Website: crate-barrel
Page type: payment
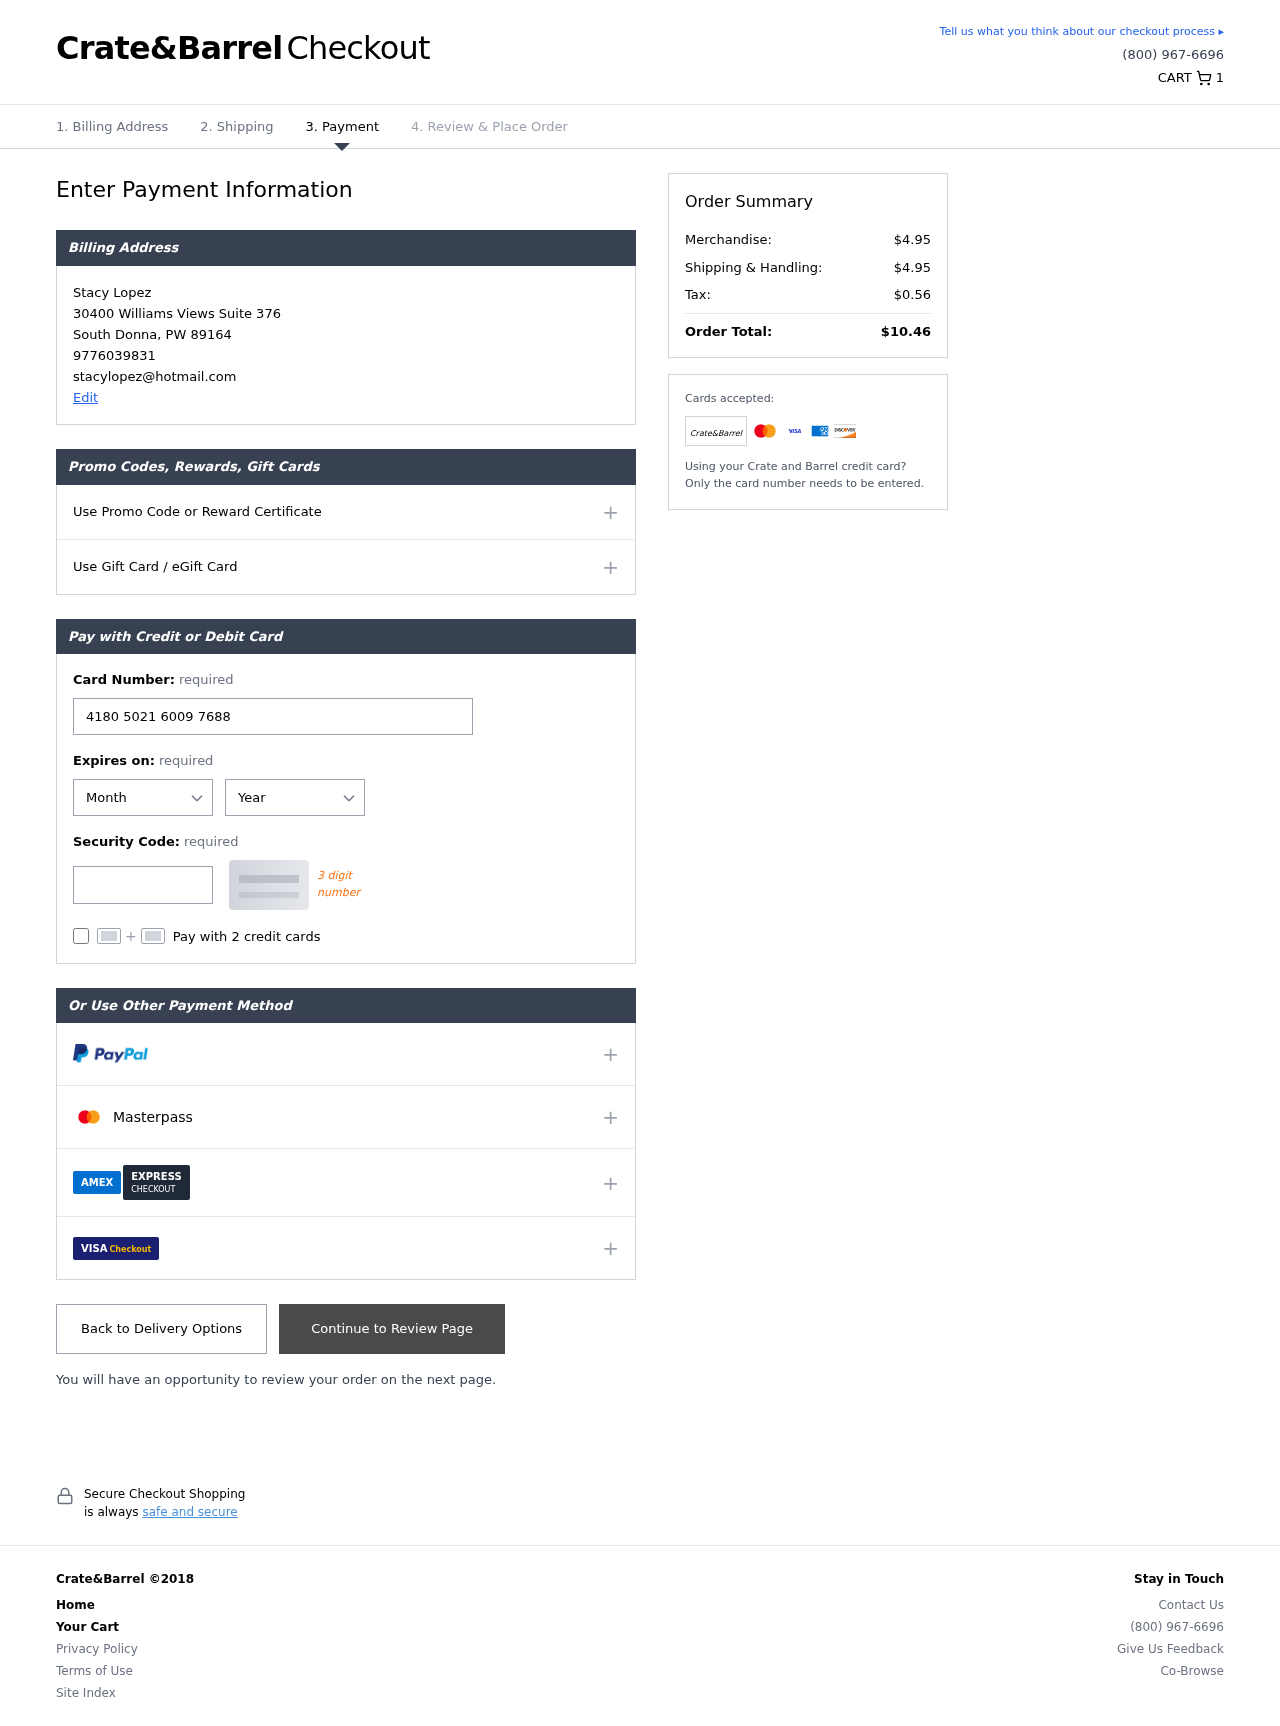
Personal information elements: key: PII_CARD_CVV
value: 361
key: PII_CARD_EXPIRY_MONTH
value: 04
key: PII_CARD_EXPIRY_YEAR
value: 30
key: PII_CARD_NUMBER
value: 4180 5021 6009 7688
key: PII_CITY
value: South Donna
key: PII_EMAIL
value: stacylopez@hotmail.com
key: PII_FULLNAME
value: Stacy Lopez
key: PII_PHONE
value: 9776039831
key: PII_POSTCODE
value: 89164
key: PII_STATE_ABBR
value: PW
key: PII_STREET
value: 30400 Williams Views Suite 376
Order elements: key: ORDER_NUM_ITEMS
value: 1
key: ORDER_SUBTOTAL
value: $4.95
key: ORDER_SHIPPING_COST
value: $4.95
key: ORDER_TAX
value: $0.56
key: ORDER_TOTAL
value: $10.46